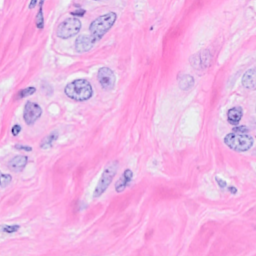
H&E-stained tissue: Breast